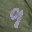
Label: 9